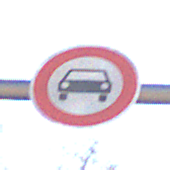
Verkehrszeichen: VerbotKraftwagen
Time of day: MorningAfternoon
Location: Outdoor (Nature)
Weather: Clear
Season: NotSpecified
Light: Natural